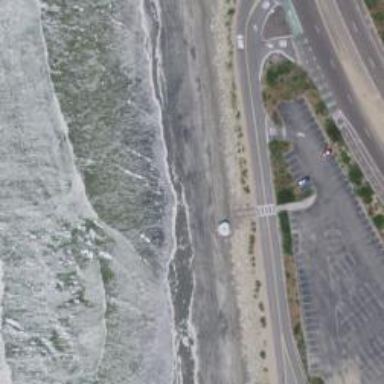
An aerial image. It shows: Lifeguard tower is present for emergency situations.